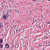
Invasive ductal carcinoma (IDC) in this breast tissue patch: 0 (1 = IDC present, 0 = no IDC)